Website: lowes
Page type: order-tracking
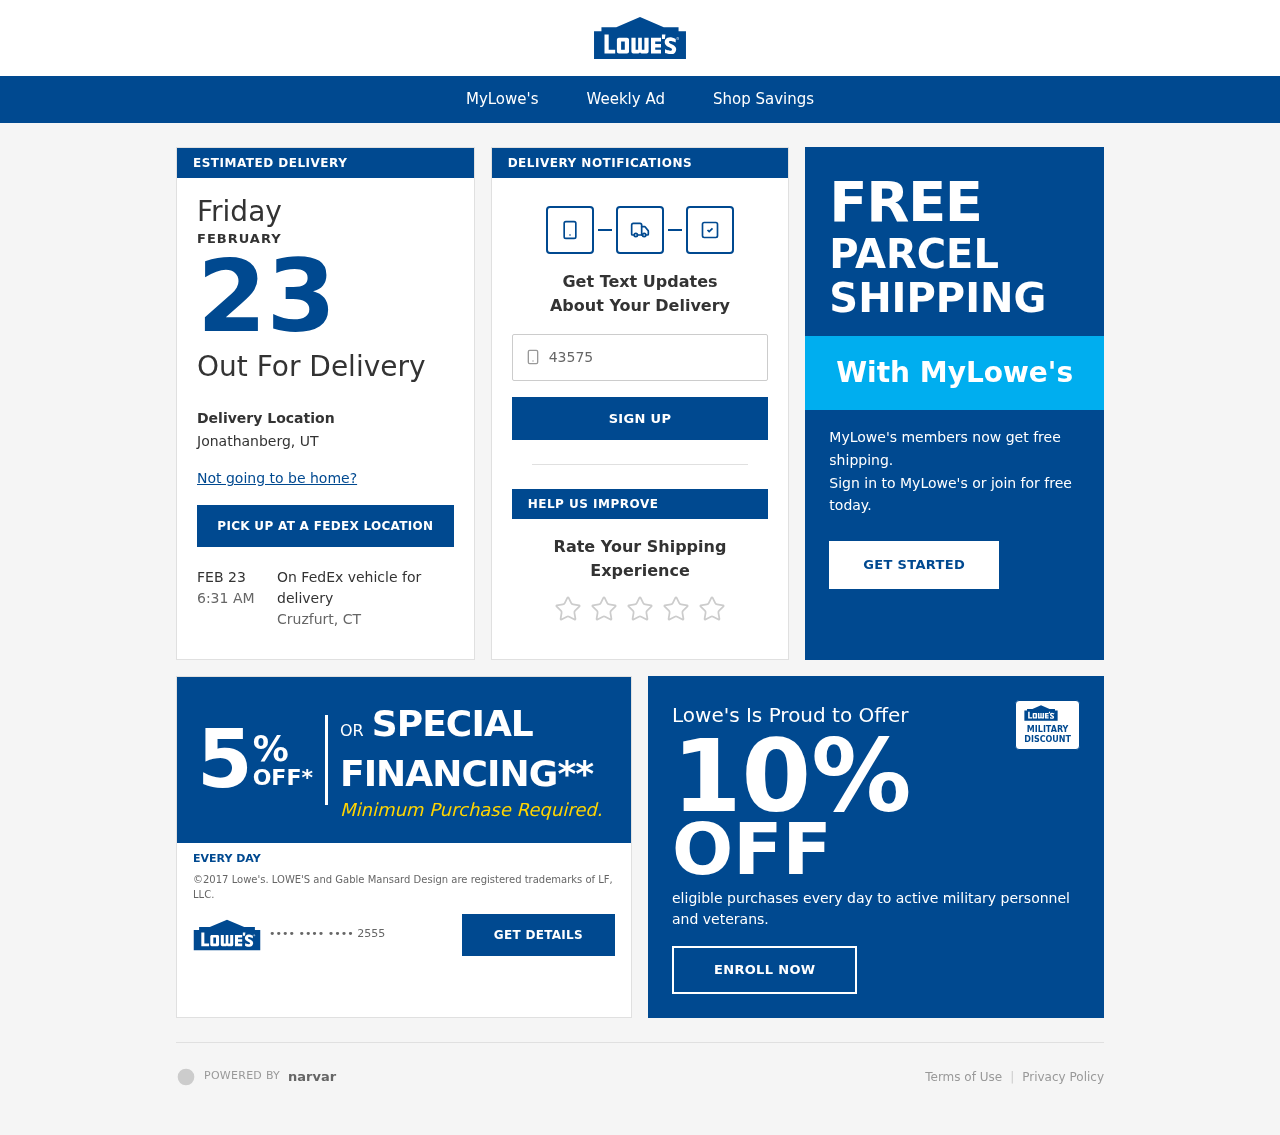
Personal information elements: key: PII_CARD_LAST4
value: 2555
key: PII_PHONE
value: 4357560625
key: PII_CITY_STATE
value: Jonathanberg, UT
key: PII_CITY_STATE2
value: Cruzfurt, CT
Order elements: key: ORDER_DELIVERY_DATE
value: FEB 23
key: ORDER_DELIVERY_DATE
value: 6:31 AM
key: ORDER_DELIVERY_DATE
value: FEBRUARY
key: ORDER_DELIVERY_DATE
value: Friday
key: ORDER_DELIVERY_DATE
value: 23